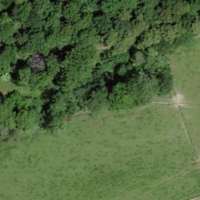
EUNIS habitat code: 52
Species observed at this site:
Lathyrus vernus